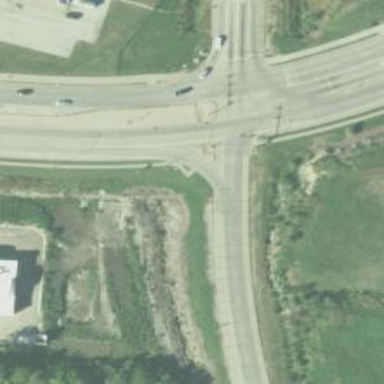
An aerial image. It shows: Unmarked road crossing.